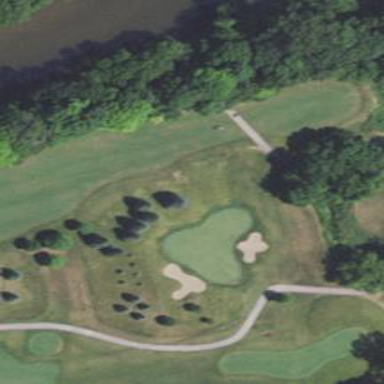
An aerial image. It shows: Golf hole.